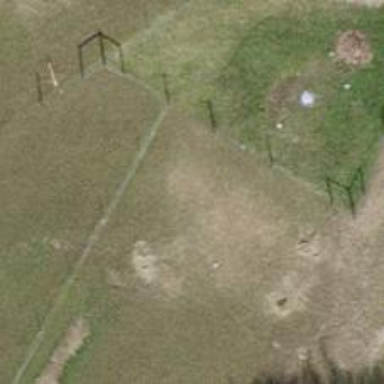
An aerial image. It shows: Fence is in the image.